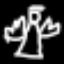
Label: angel